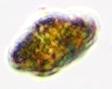
Label: Akashiwo